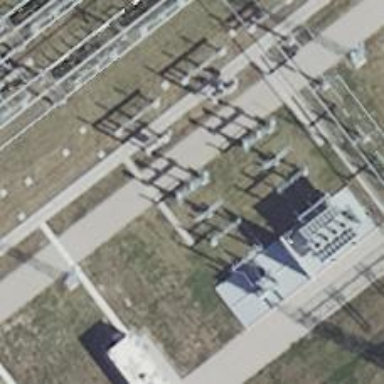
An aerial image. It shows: Power line with three cables in bay configuration.